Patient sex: F
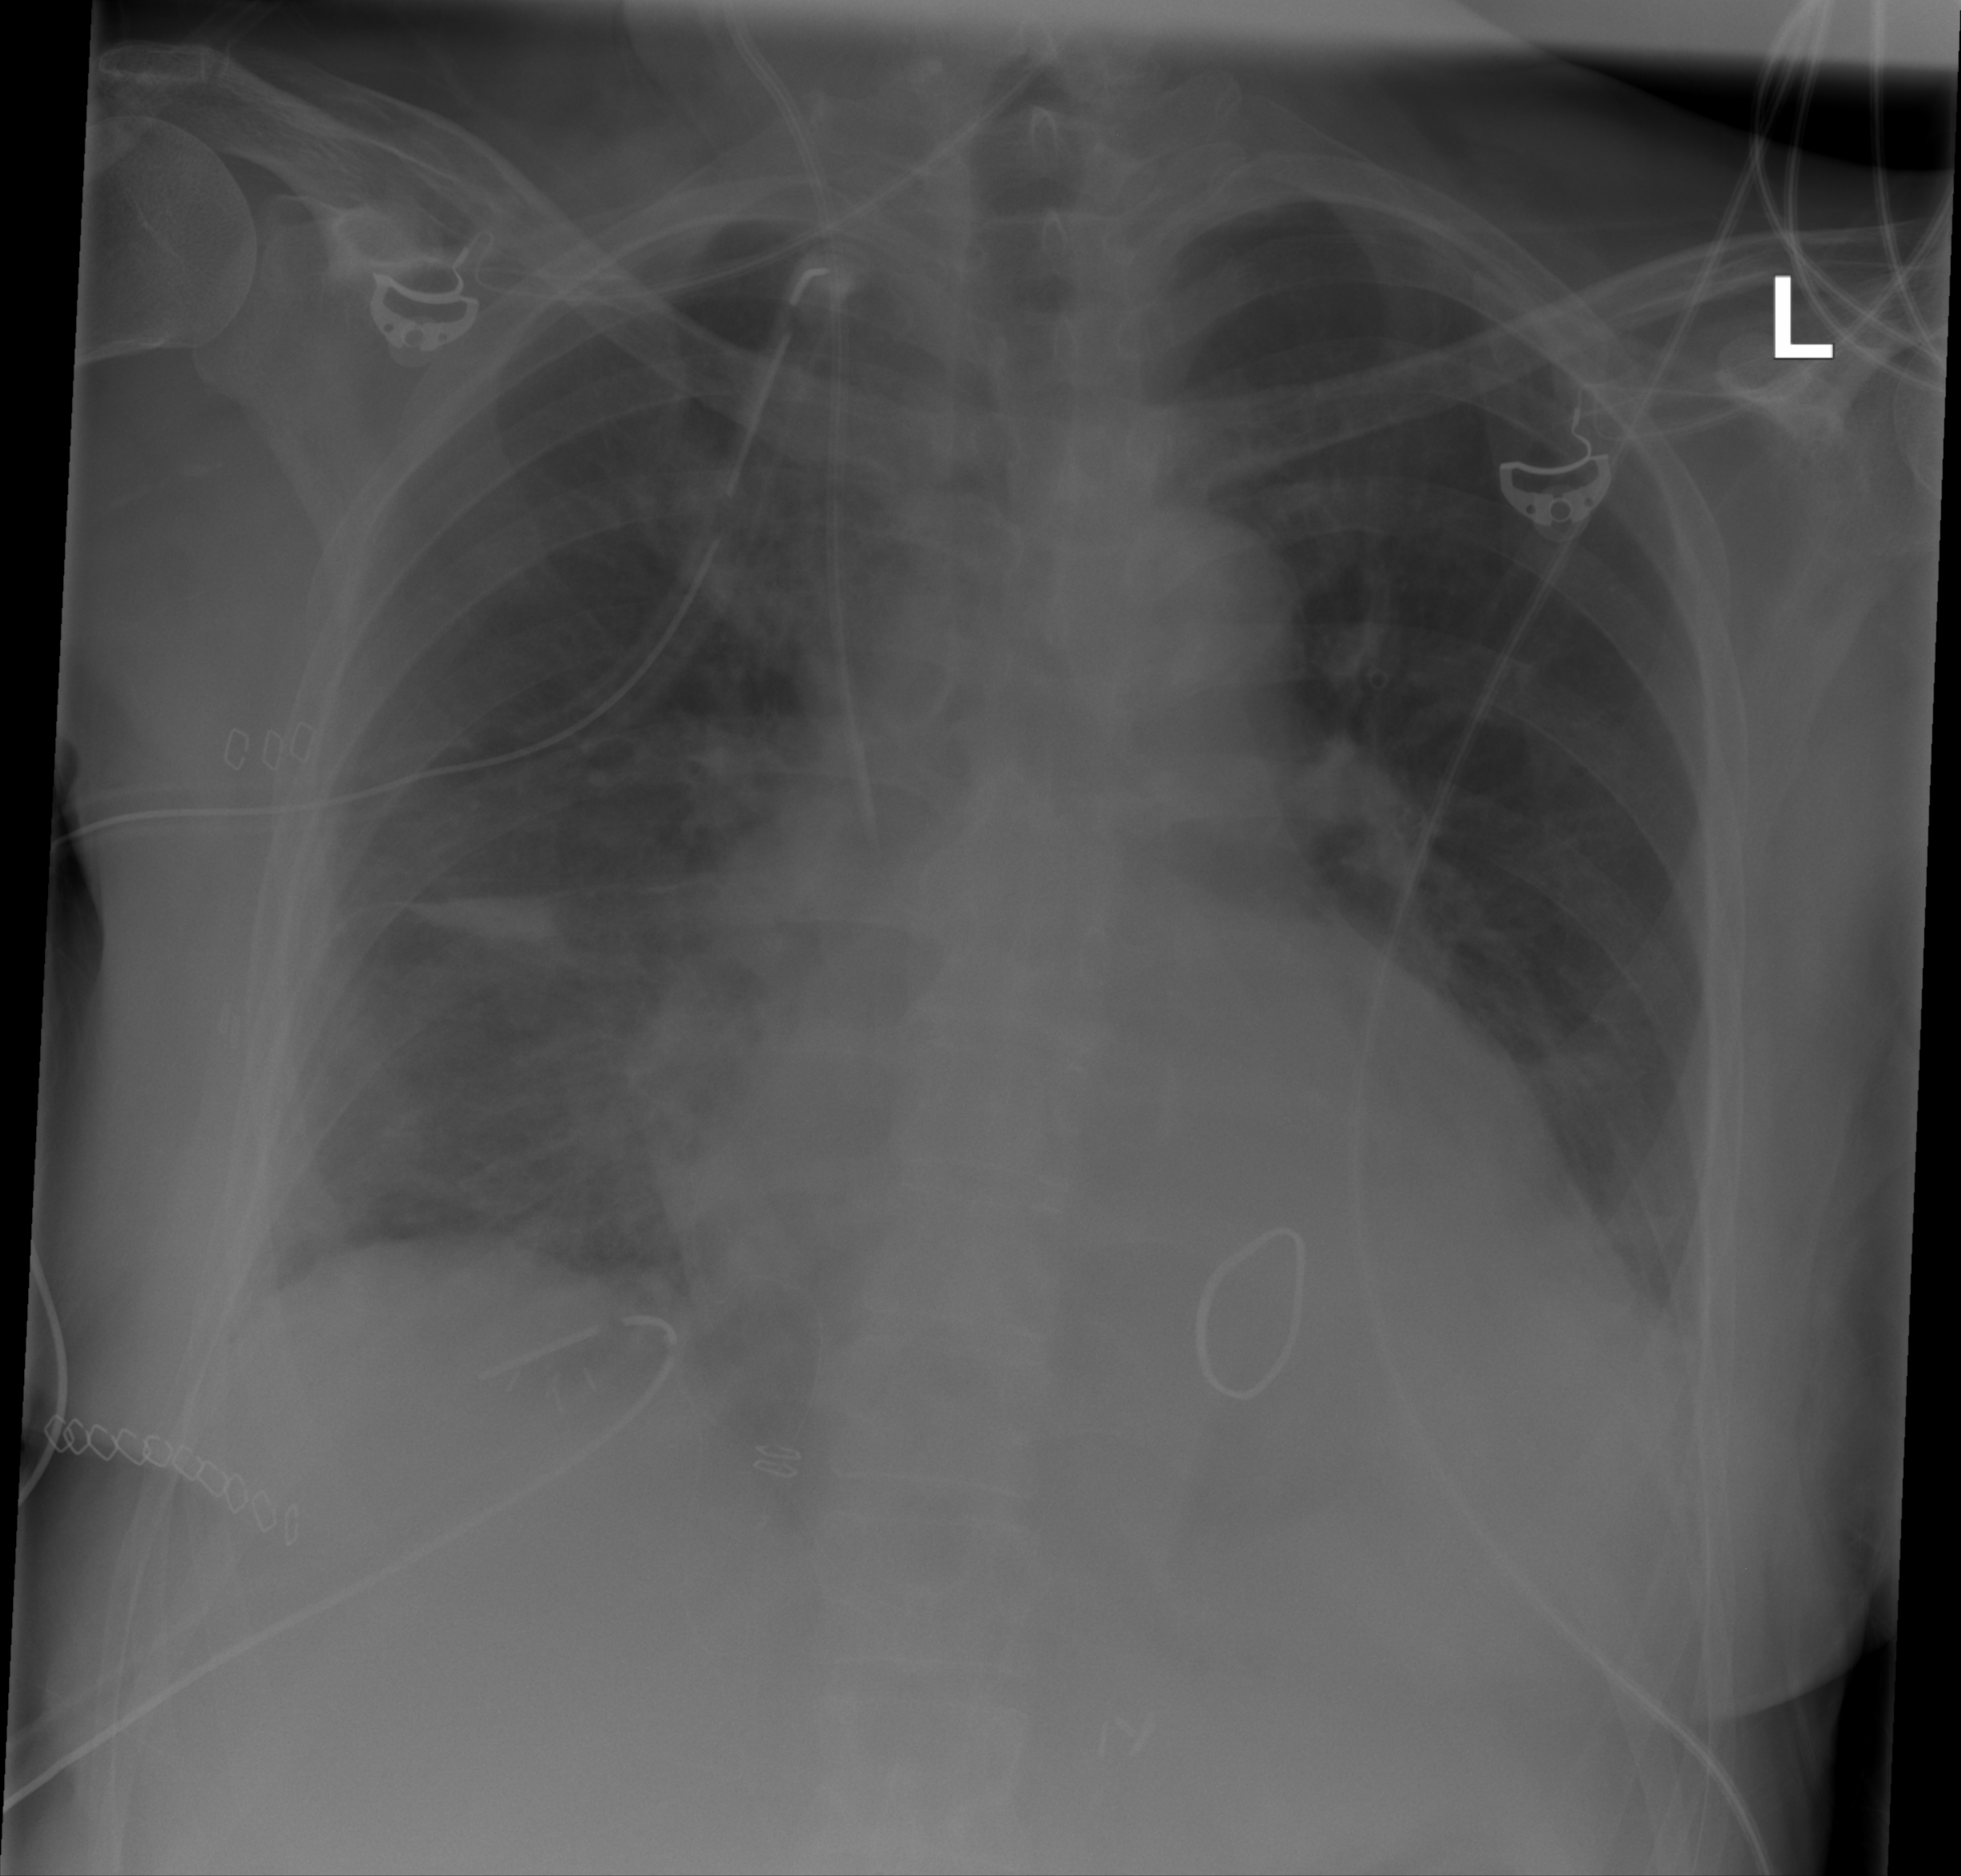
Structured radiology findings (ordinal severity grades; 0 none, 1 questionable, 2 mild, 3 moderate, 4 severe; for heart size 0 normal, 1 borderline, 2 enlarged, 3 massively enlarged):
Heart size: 2
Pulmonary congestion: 1
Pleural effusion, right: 2
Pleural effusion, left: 2
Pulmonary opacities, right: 1
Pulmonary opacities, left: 0
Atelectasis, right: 2
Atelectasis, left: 2